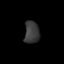
Tissue: prostate
Cell type: Myeloid cells
Senescence score: 0.3565
Nuclear area (px): 326
Mean DAPI intensity: 58.184